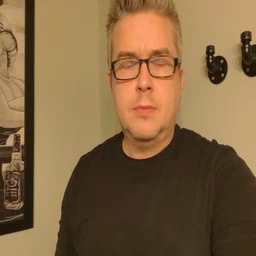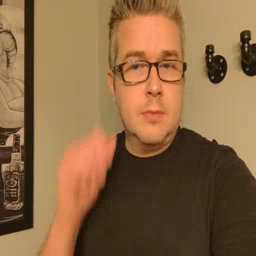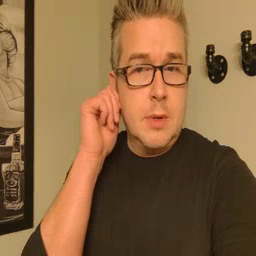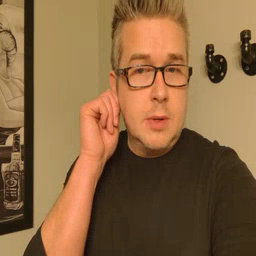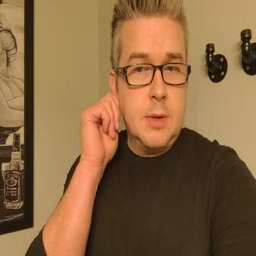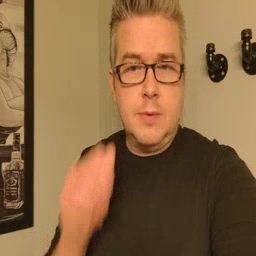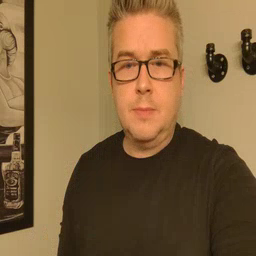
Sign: ear